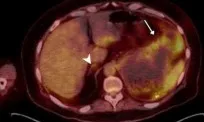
Fused PET/CT. Images revealed an irregular soft tissue mass of 14 cm in the left suprarenal region with mild non-specific FDG uptake (arrows), which was confirmed by biopsy to be negative for malignancy afterward, as well as normal morphology and metabolic activity of the right adrenal gland (arrowheads).
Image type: radiology (pet)